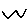
Label: zigzag